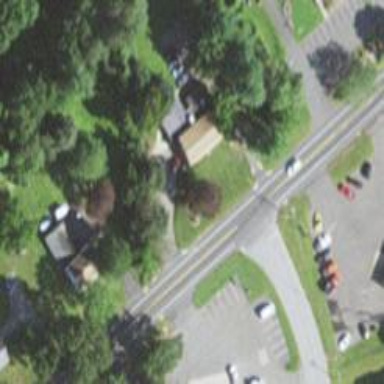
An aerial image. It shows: Driveway leading to service road.